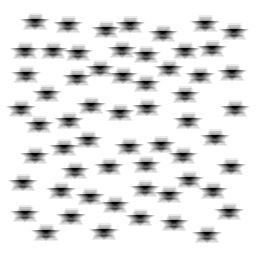
Squares: 0
Triangles: 0
Stars: 59
Total shapes: 59